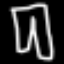
Label: pants